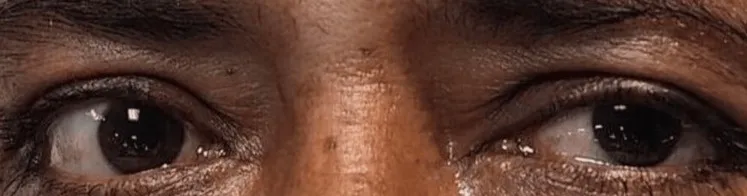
Improvement of more than 2 mm in ptosis of both eyelids post ice pack test.
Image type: medical_photograph (other_medical_photograph)